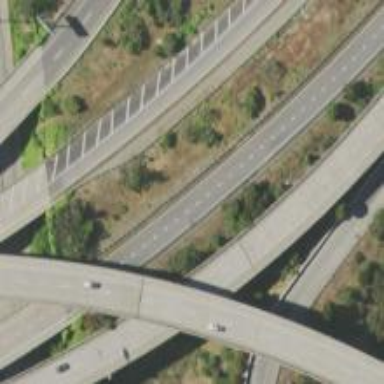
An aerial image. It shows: Motorway.